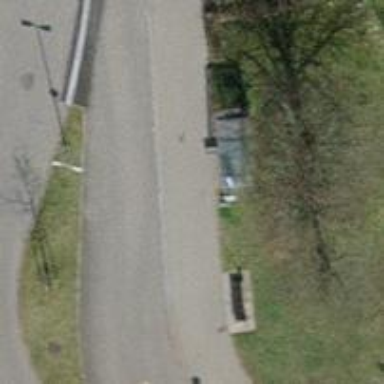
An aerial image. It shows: Bus stop with shelter. It is platform for public transport.